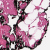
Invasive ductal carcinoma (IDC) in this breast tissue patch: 0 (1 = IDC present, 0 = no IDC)